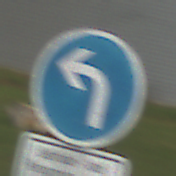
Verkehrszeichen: VorgeschriebeneFahrtrichtungLinks
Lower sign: BesondereFahrzeugeUndTransportgueter9
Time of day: MorningAfternoon
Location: Outdoor (Suburban)
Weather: PartlyCloudy
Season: NotSpecified
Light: Natural